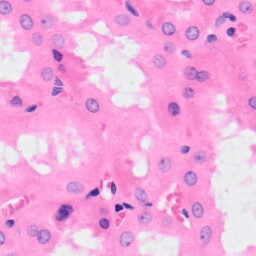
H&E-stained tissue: Kidney